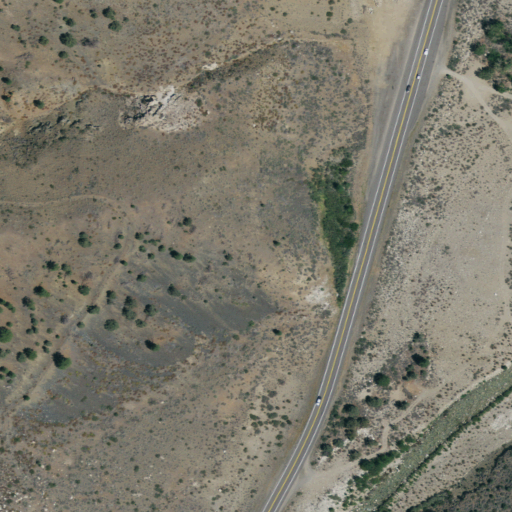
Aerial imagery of plain(s) in California named China Garden containing shrub, grassland, medium intensity development, low intensity development, barren land, open development, woody wetlands, and evergreen forest